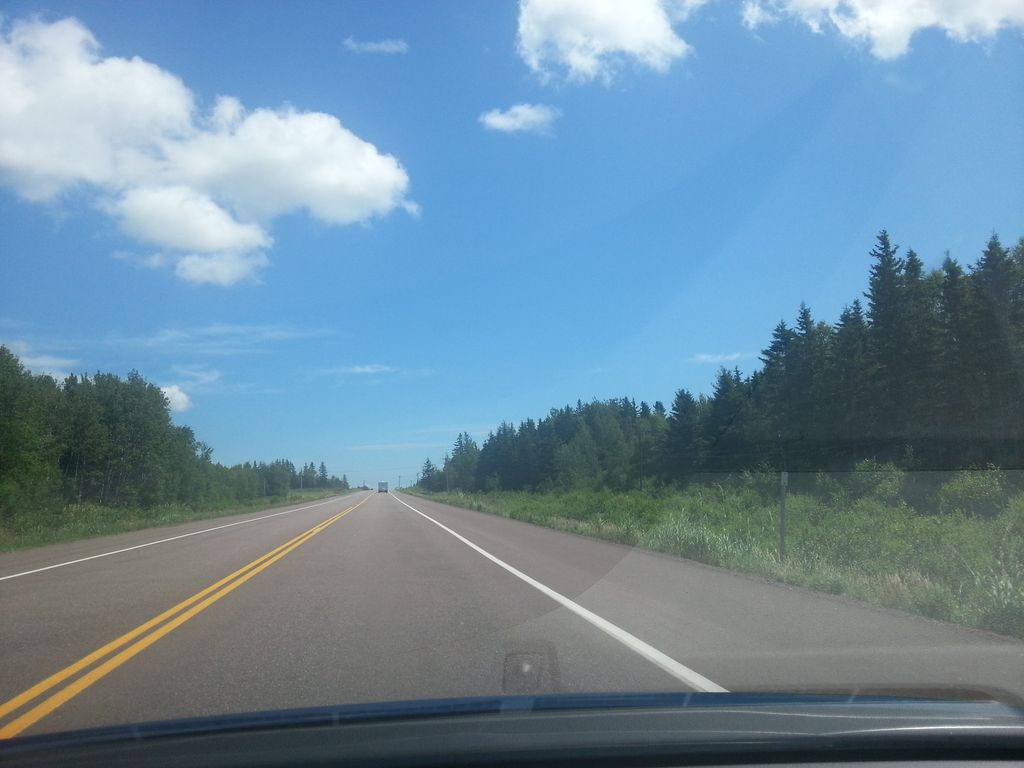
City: charlottetown